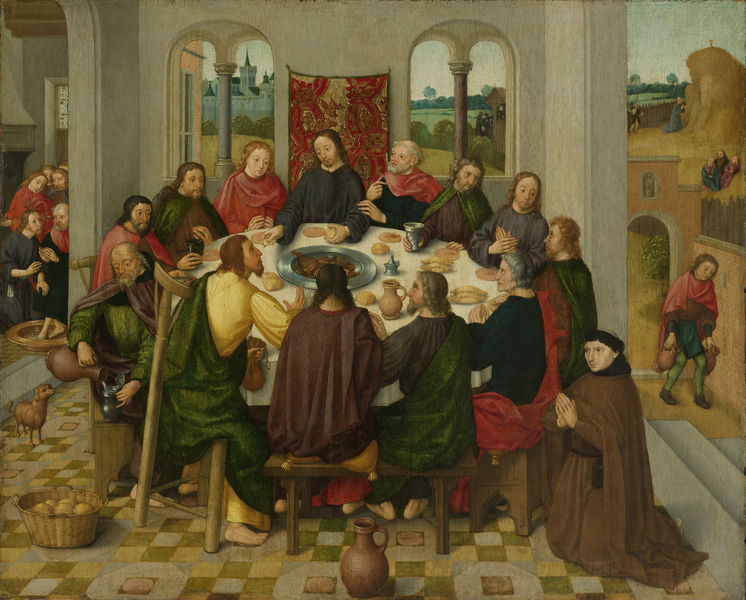
Titel: Het laatste avondmaal
Künstler: Meester van de Amsterdamse Dood van Maria
Standort: Amsterdam
Institution: Rijksmuseum
Schlagwörter: blau, gemälde, gelb, grün, landschaft, braun, fenster, grau, männer, raum, stühle, säule, säulen, tisch, weiss, haus, hund, rot, teppich, johannes, teller, öl, natur, renaissance, stock, krug, essen, tafel, korb, brot, stufen, platte, speisen, gebet, christus, jesus, christlich, religiös, tapisserie, mönch, abendmahl, teppisch, jünger, petrus, tonsur, bogenfenster, pilger, krücke, apostel, judas